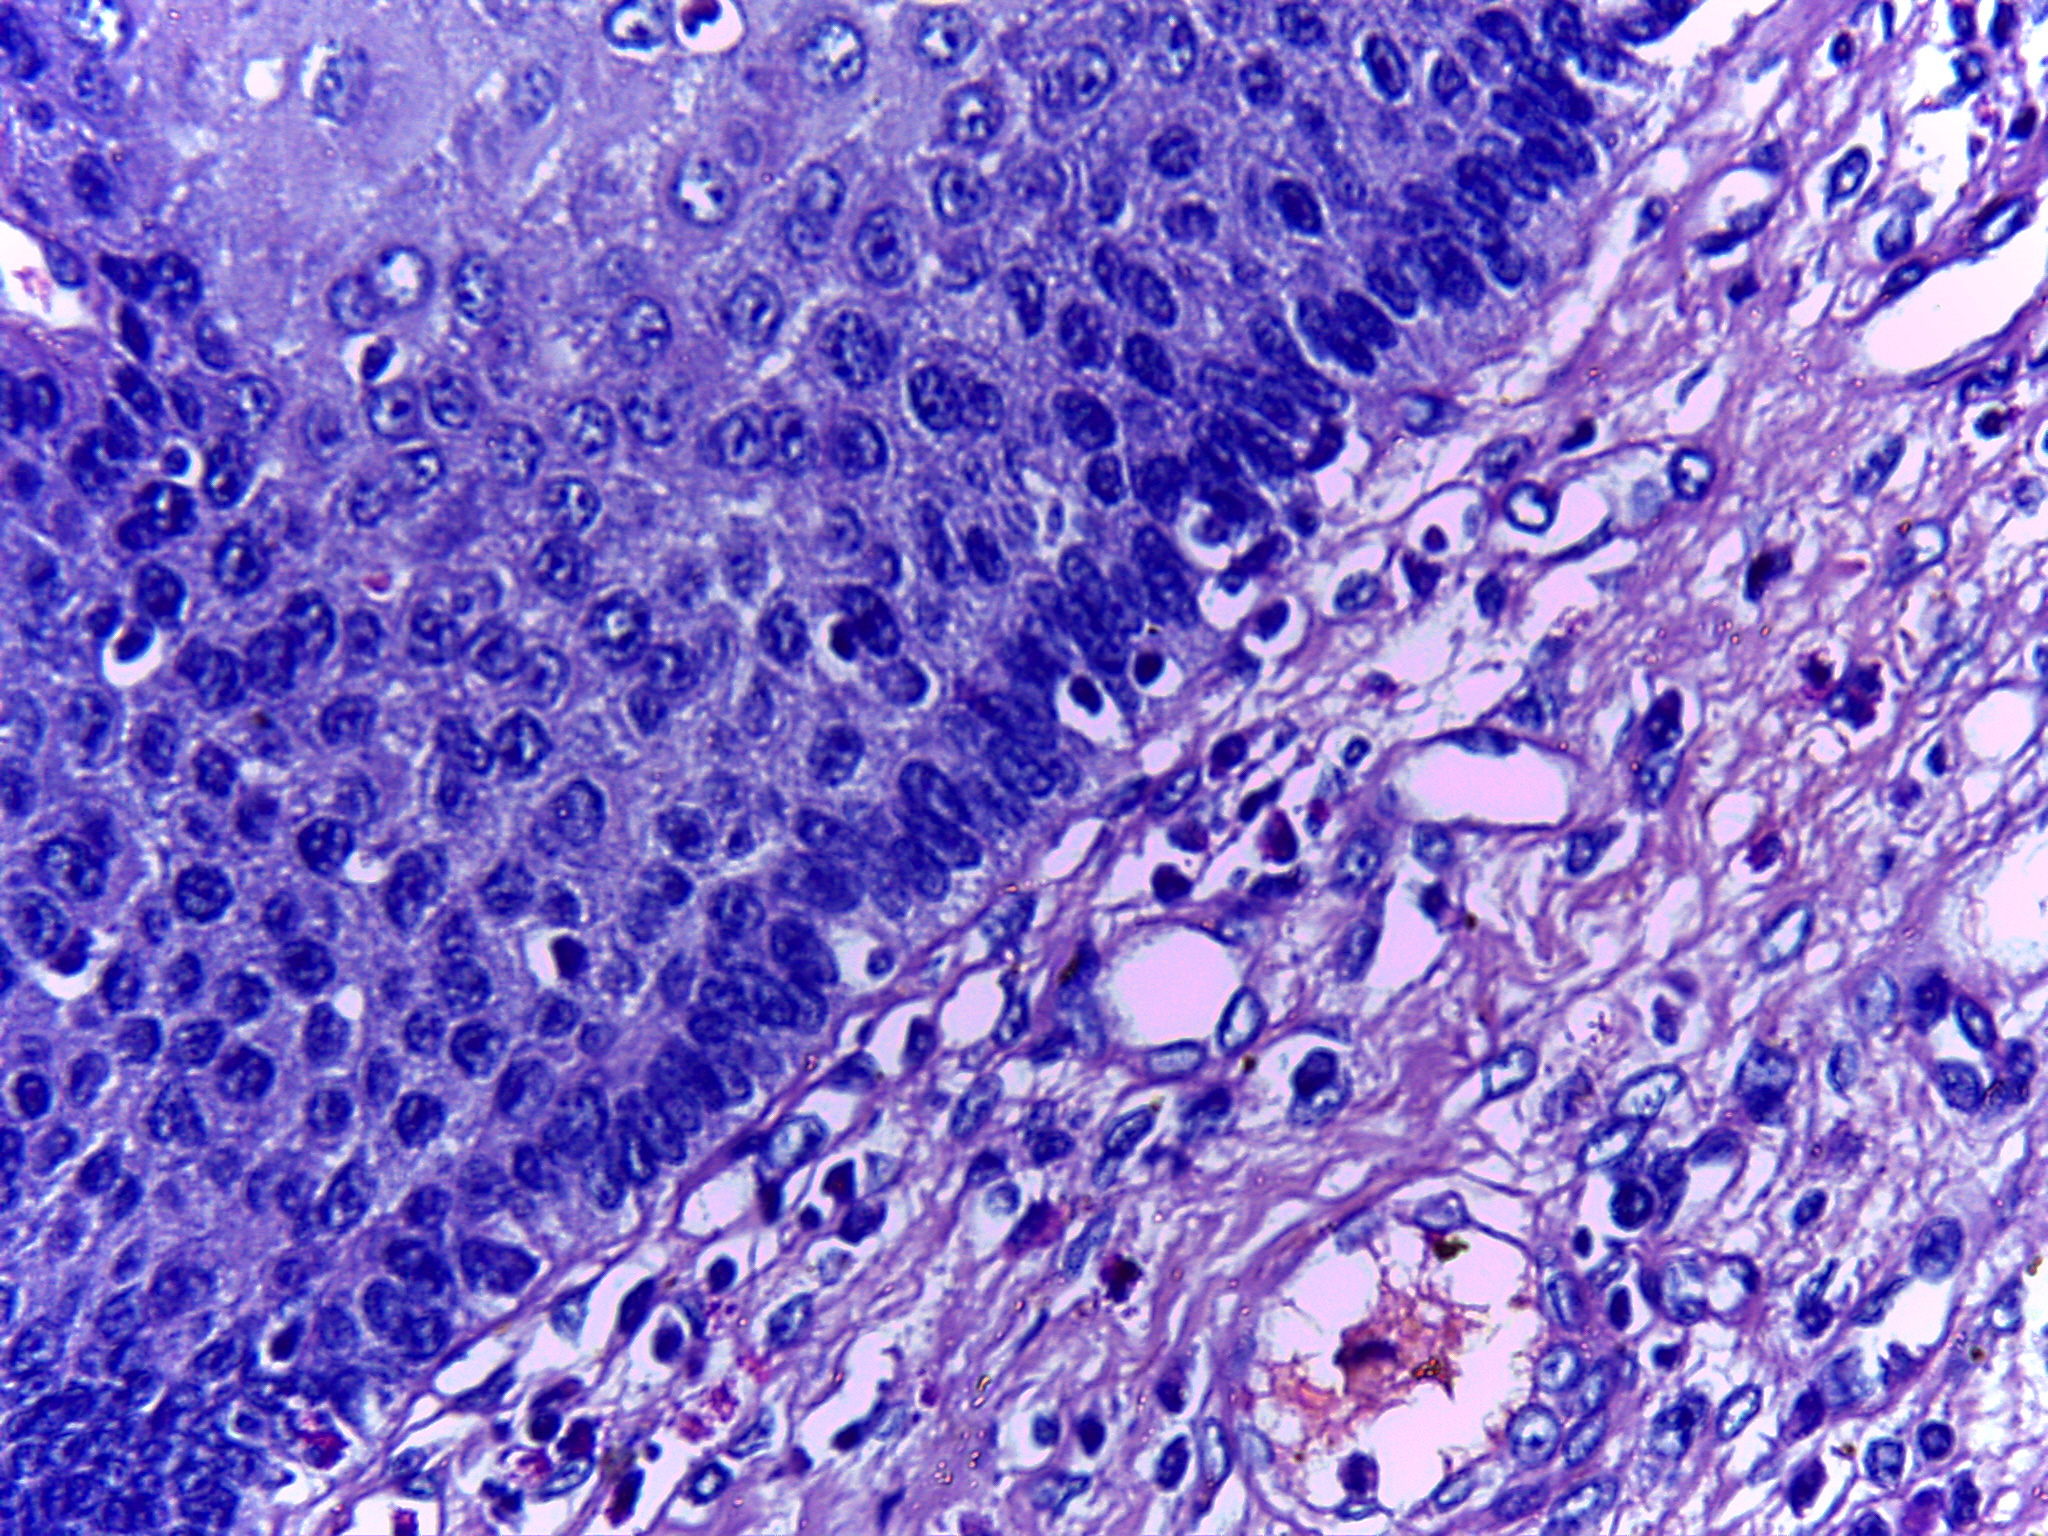
Diagnosis: Normal